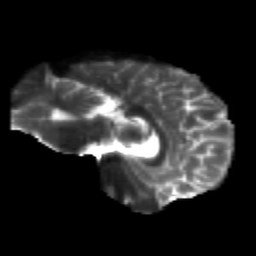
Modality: T2w
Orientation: sagittal
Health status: healthy
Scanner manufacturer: siemens
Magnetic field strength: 3 T
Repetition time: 12 s
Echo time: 0.092 s